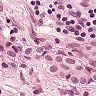
Metastatic tissue present: yes